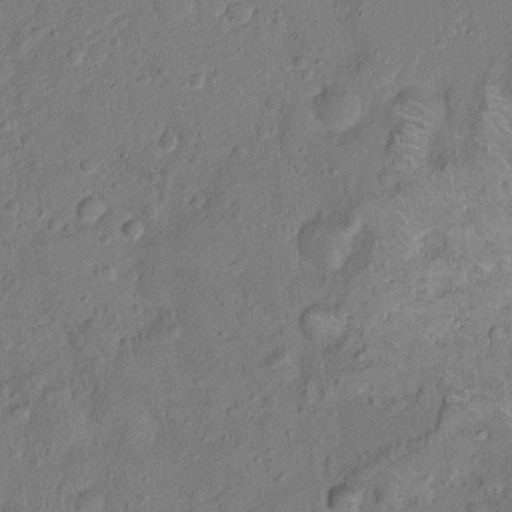
Objects detected: cone